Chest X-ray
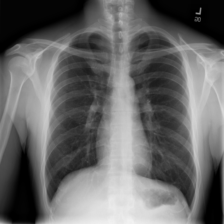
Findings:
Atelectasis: negative
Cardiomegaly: negative
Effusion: negative
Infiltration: negative
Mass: negative
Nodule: negative
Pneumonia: negative
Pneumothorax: negative
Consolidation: negative
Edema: negative
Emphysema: negative
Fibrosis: negative
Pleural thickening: negative
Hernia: negative